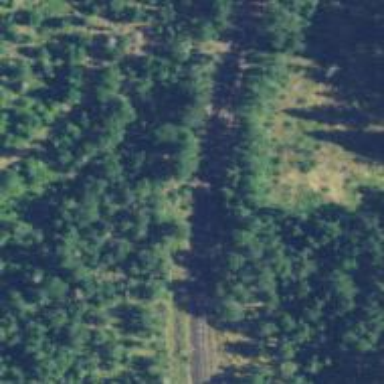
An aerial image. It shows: Railway track.